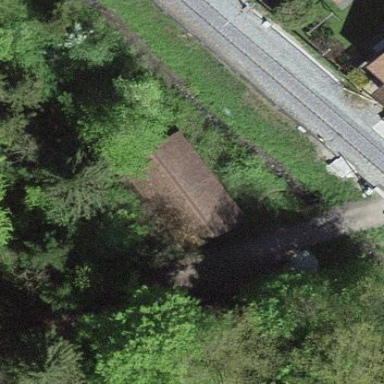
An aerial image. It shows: Barn.